Aerial crown-view tile of a tropical tree (Barro Colorado Island, Panama), acquired 20241014:
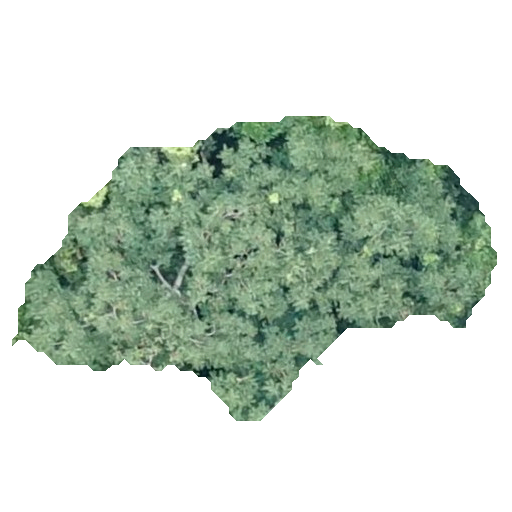
Species: Spondias radlkoferi
GBIF accepted scientific name: Spondias radlkoferi
Crown area: 141.186 m²